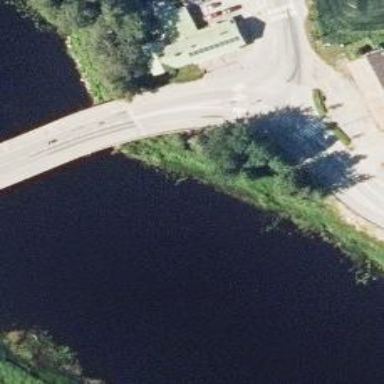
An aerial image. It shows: Bridge over cycleway track.